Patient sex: M
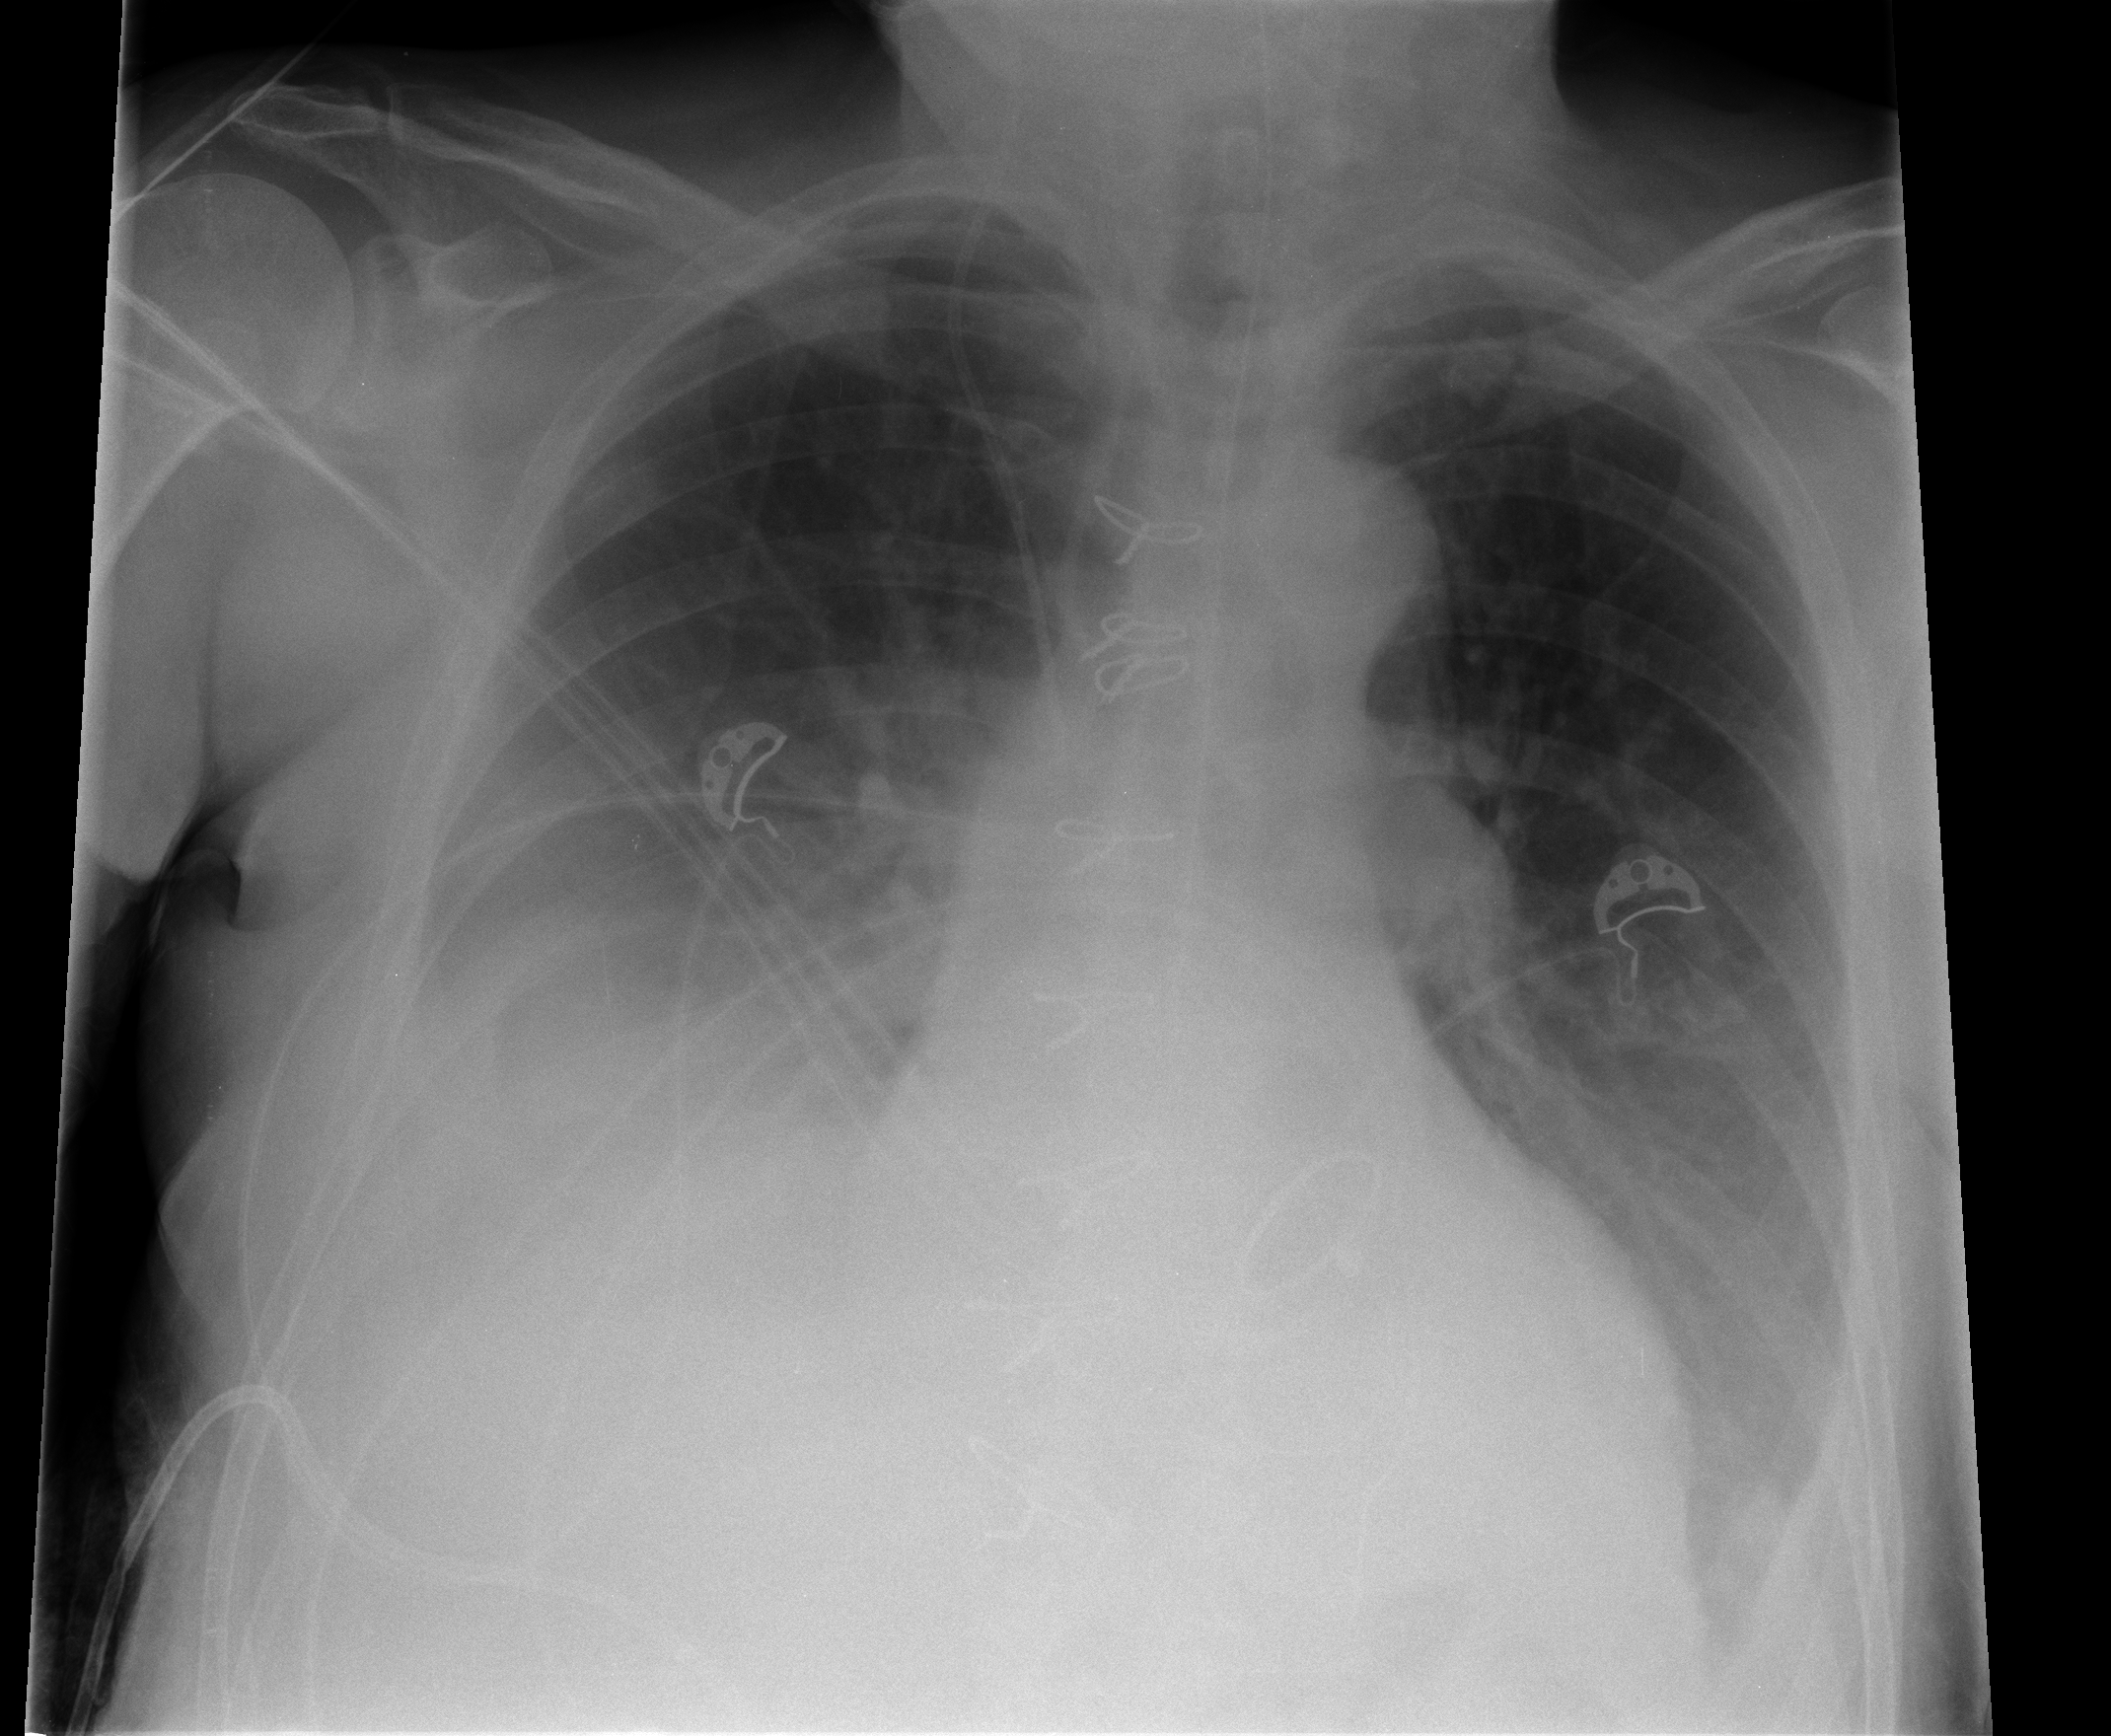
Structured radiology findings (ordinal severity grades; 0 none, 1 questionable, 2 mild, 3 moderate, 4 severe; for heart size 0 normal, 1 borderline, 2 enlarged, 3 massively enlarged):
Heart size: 0
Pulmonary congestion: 0
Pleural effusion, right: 3
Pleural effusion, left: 2
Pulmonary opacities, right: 0
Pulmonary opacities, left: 0
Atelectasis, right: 2
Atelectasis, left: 0